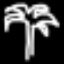
Label: palm tree